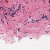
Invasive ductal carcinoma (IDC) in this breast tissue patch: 0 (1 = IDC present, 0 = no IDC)